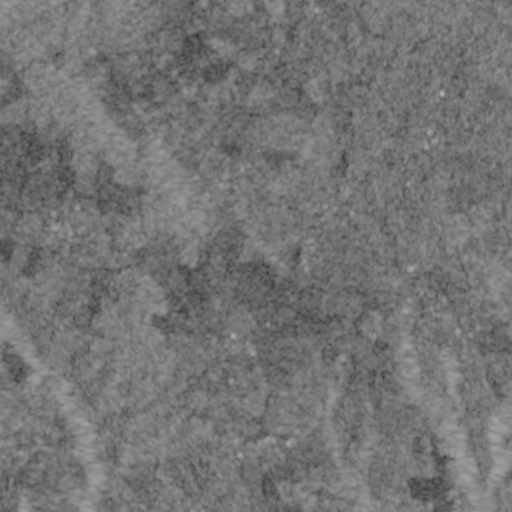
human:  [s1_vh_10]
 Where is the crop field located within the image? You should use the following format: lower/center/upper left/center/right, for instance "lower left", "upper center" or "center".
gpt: The crop field is located in the lower right of the image.
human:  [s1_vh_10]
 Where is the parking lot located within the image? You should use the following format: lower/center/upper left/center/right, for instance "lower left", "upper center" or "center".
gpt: The parking lot is located in the lower left of the image.
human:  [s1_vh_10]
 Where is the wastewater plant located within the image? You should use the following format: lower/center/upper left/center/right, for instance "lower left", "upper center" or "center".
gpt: The wastewater plant is located in the upper right of the image.
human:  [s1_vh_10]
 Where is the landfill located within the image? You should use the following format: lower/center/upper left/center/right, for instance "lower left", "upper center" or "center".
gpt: There is no landfill in the image.

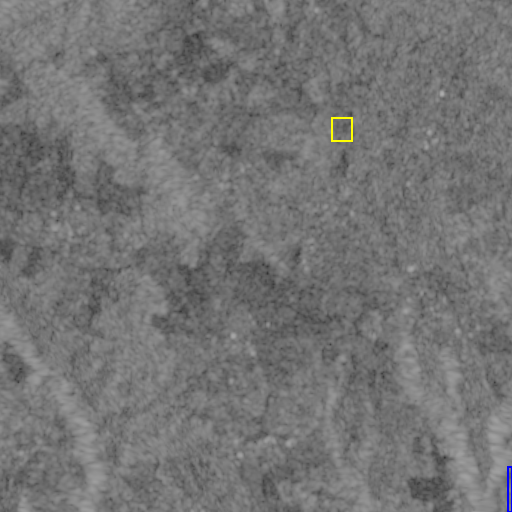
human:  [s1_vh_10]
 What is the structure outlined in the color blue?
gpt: The structure outlined in blue is a crop field.
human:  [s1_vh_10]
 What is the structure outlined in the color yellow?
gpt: The structure outlined in yellow is a wastewater plant.
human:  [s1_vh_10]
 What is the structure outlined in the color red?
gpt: There is no red outline.